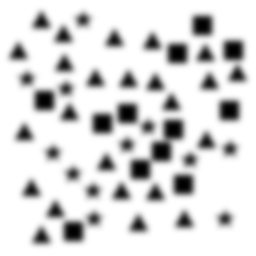
Squares: 12
Triangles: 24
Stars: 12
Total shapes: 48